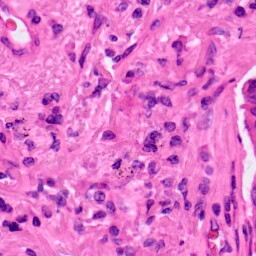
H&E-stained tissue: Lung